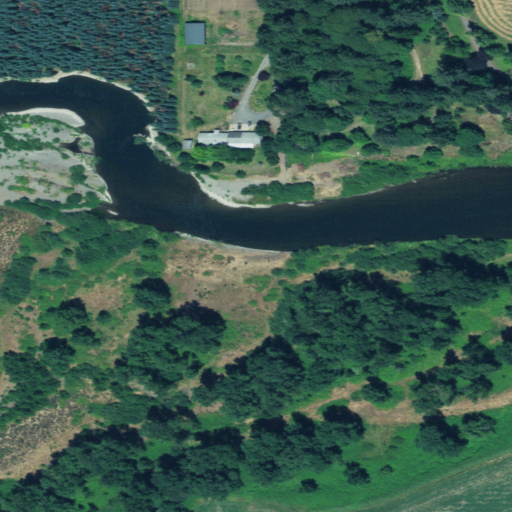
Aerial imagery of valley in Oregon named Lower Pleasant Valley containing pasture, grassland, open water, evergreen forest, herbaceous wetlands, woody wetlands, barren land, open development, low intensity development, and cultivated crops